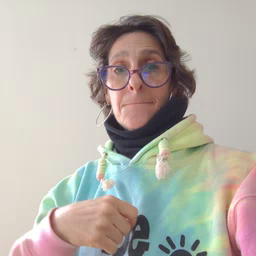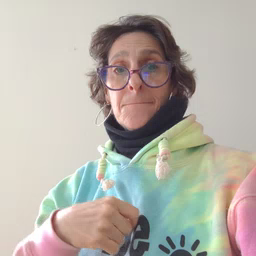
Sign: wait